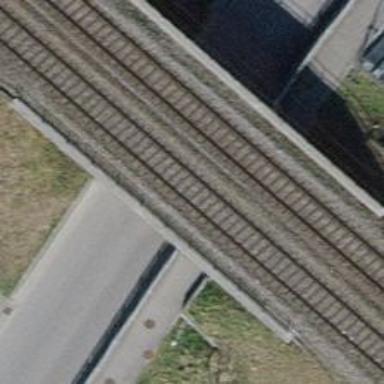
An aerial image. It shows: Railway track with contact line for electrification.